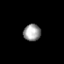
Tissue: prostate
Cell type: Myeloid cells
Senescence score: 0.7372
Nuclear area (px): 289
Mean DAPI intensity: 153.457